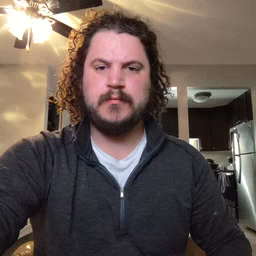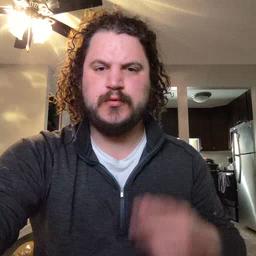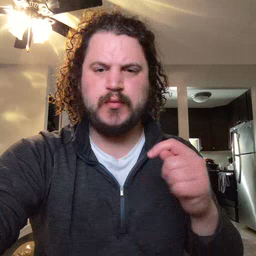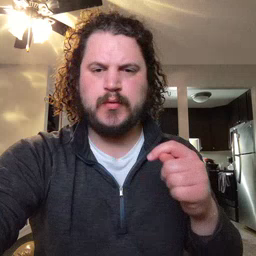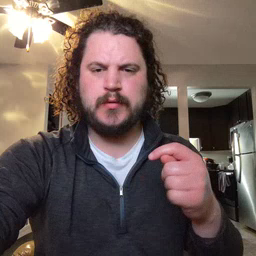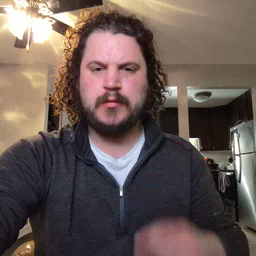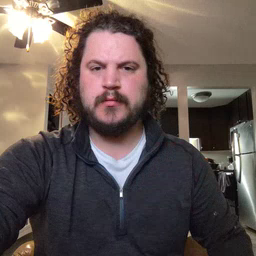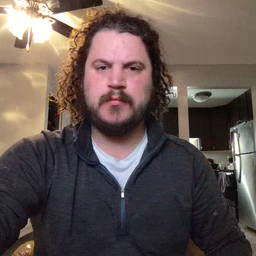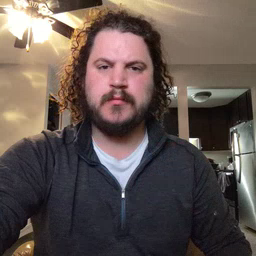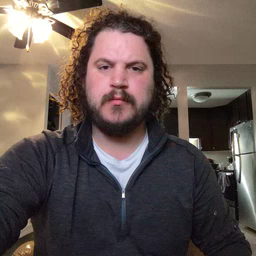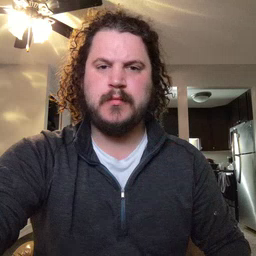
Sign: toy